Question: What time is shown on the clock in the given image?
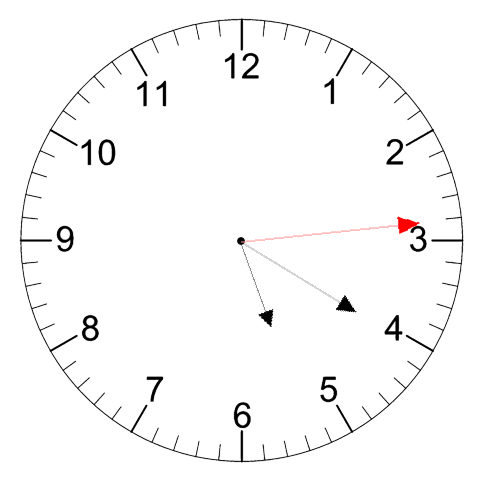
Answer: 05:20:14